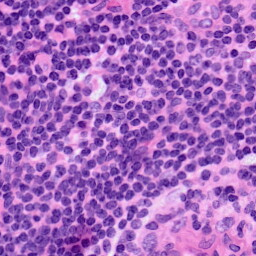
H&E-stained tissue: LymphNode